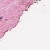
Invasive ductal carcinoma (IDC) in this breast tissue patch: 0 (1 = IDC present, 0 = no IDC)